Question: I have been following the answer here:
<URL>
Which takes a time series and plots the last data point for each day on a new plot. Each line on the plot represents a week's worth of data (so for example 5 data points per week):

I used the following code to do this:
'''
#Chart by last price
daily = ts.groupby(lambda x: x.isocalendar()[1:]).agg(lambda s: s[-1])
daily.index = pd.MultiIndex.from_tuples(daily.index, names=['W', 'D'])
dofw = "Mon Tue Wed Thu Fri Sat Sun".split()
grid = daily.unstack('D').rename(columns=lambda x: dofw[x-1])
grid[-5:].T.plot()
'''
What I would like to do is instead of aggregating by the last data point in a day I would like to aggregateby hour (so averaging the data for each hour) and chart the hourly data for each week. So the chart will look similar to the one in the linked image only it will have 24 data points per day per line and not just one data point per day per line
Is there any way that I can paste the Pandas DataFrame into this post? When I click copy paste it pastes as a list
Final code taking into account incomplete data on for the latest week for charting purposes:
'''
# First we read the DataFrame and resample it to get a mean on every hour
df = pd.read_csv(r"MYFILE.csv", header=None,
parse_dates=[0], index_col=0).resample('H', how='mean').dropna()
# Then we add a week field so we can filter it by the week
df['week']= df.index.map(lambda x: x.isocalendar()[1])
start_range = list(set(df['week']))[-3]
end_range = list(set(df['week']))[-1]
# Create week labels
weekdays = 'Mon Tue Wed Thu Fri Sat Sun'.split()
# Create the figure
fig, ax = plt.subplots()
# For every week we want to plot
for week in range(start_range,end_range+1):
# Select out the week
dfw = df[df['week'] == week].copy()
# Here we align all the weeks to span over the same time period so they
# can be shown on the graph one over the other, and not one next to
# the other.
dfw['timestamp'] = dfw.index.values - (week * np.timedelta64(1, 'W'))
dfw = dfw.set_index(['timestamp'])
# Then we plot our data
ax.plot(dfw.index, dfw[1], label='week %s' % week)
# Now to set the x labels. First we resample the timestamp to have
# a date frequency, and set it to be the xtick values
if week == end_range:
resampled = resampled.index + pd.DateOffset(weeks=1)
else:
resampled = dfw.resample('D')
# newresampled = resampled.index + pd.DateOffset(weeks=1)
ax.set_xticks(resampled.index.values)
# But change the xtick labels to be the weekdays.
ax.set_xticklabels(weekdays)
# Plot the legend
plt.legend()
'''
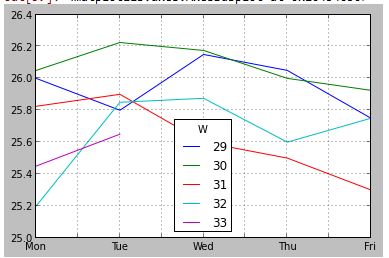
Answer: The solution is explained in the code.
'''
import numpy as np
import pandas as pd
import matplotlib.pyplot as plt
# First we read the DataFrame and resample it to get a mean on every hour
df = pd.read_csv('trayport.csv', header=None,
parse_dates=[0], index_col=0).resample('H', how='mean').dropna()
# Then we add a week field so we can filter it by the week
df['week']= df.index.map(lambda x: x.isocalendar()[1])
# Create week labels
weekdays = 'Mon Tue Wed Thu Fri Sat Sun'.split()
# Create the figure
fig, ax = plt.subplots()
# For every week we want to plot
for week in range(1, 4):
# Select out the week
dfw = df[df['week'] == week].copy()
# Here we align all the weeks to span over the same time period so they
# can be shown on the graph one over the other, and not one next to
# the other.
dfw['timestamp'] = dfw.index.values - (week * np.timedelta64(1, 'W'))
dfw = dfw.set_index(['timestamp'])
# Then we plot our data
ax.plot(dfw.index, dfw[1], label='week %s' % week)
# Now to set the x labels. First we resample the timestamp to have
# a date frequency, and set it to be the xtick values
resampled = dfw.resample('D')
ax.set_xticks(resampled.index.values)
# But change the xtick labels to be the weekdays.
ax.set_xticklabels(weekdays)
# Plot the legend
plt.legend()
'''
The result looks like: